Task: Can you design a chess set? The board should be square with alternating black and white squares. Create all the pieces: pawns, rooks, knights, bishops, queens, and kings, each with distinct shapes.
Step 2475:
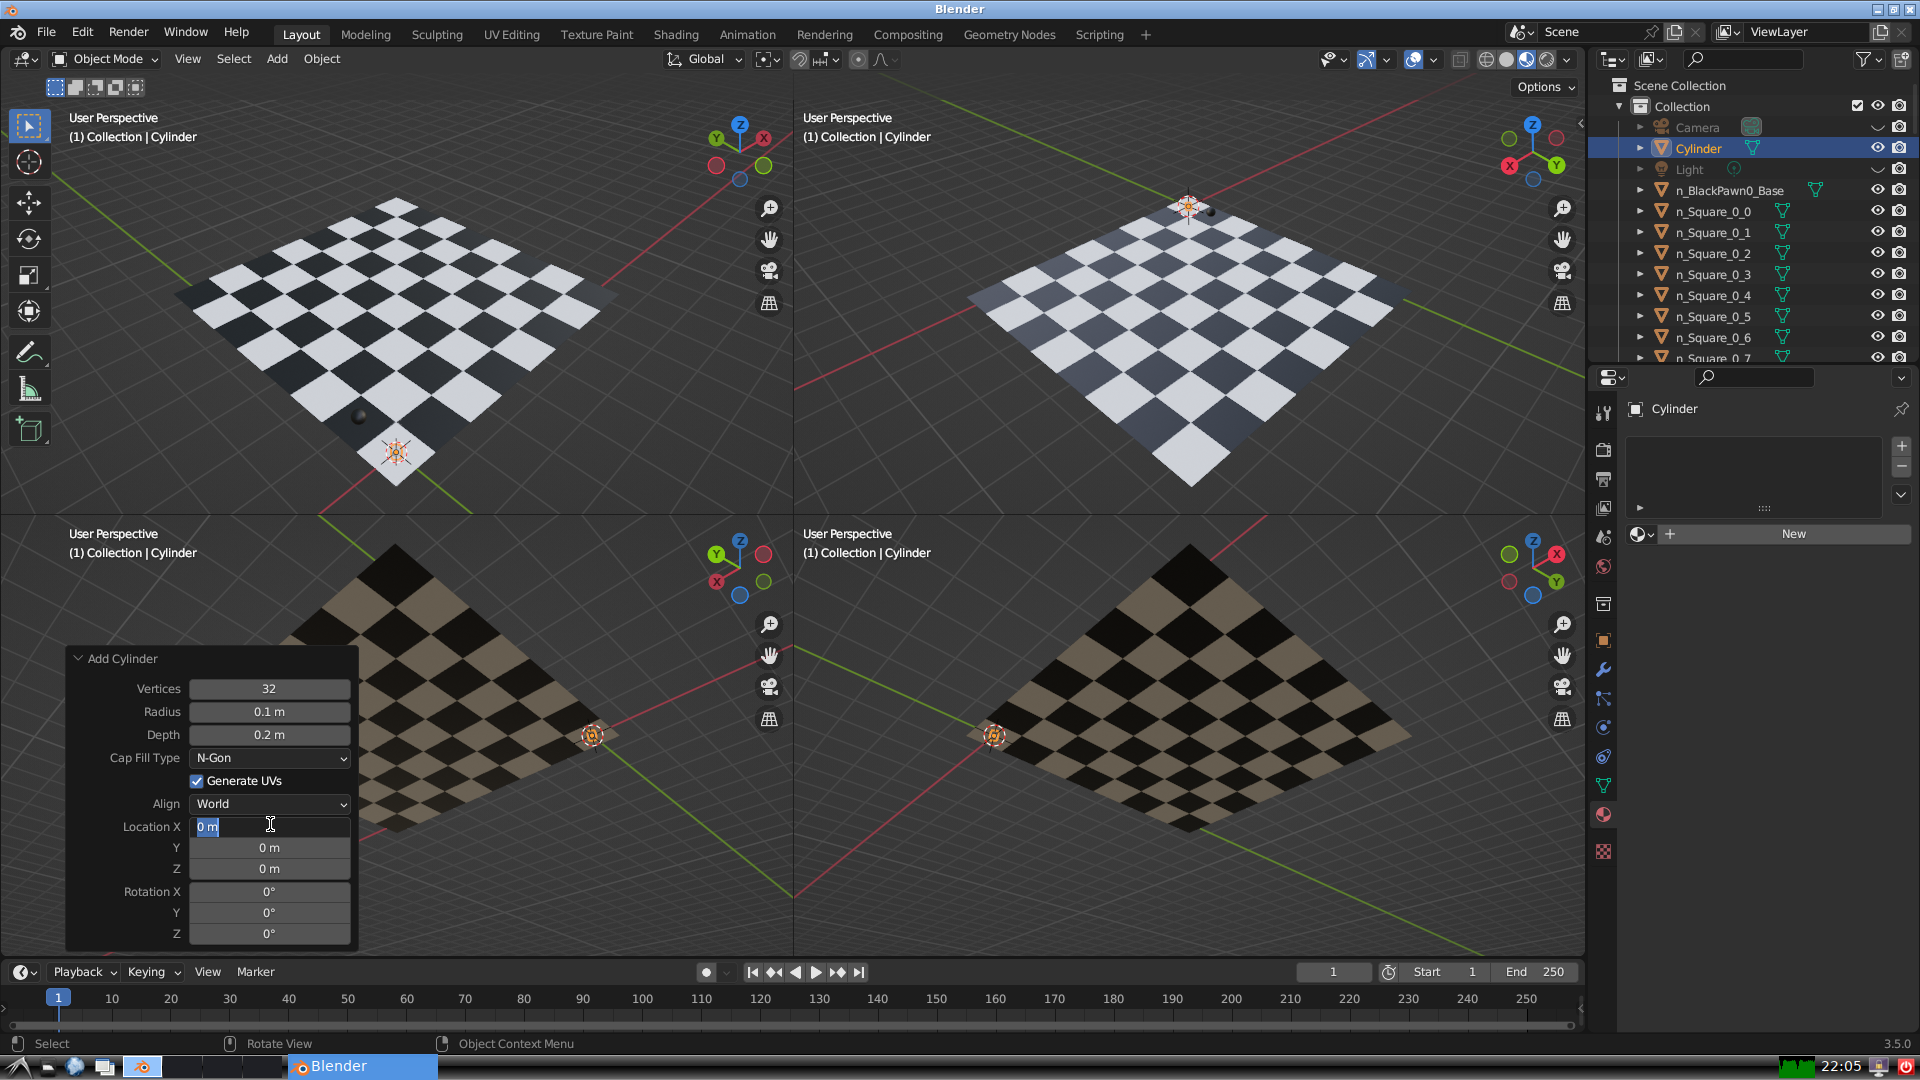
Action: input_text: 0.0